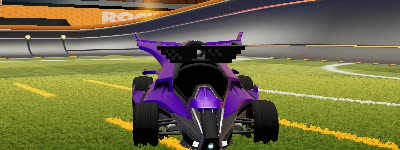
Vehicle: aftershock